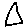
Label: triangle